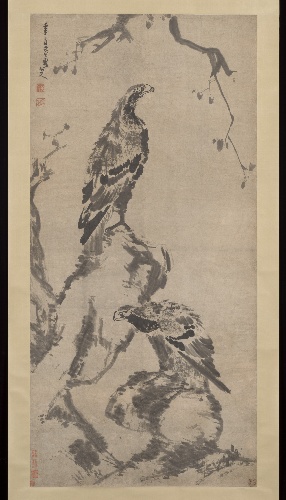
Title: 清  朱耷 (八大山人)  二鷹圖  軸|Two eagles
Artist: Bada Shanren (Zhu Da)
Artist bio: Chinese, 1626–1705
Date: dated 1702
Object type: Hanging scroll
Classification: Paintings
Medium: Hanging scroll; ink on paper
Culture: China
Period: Qing dynasty (1644–1911)
Dimensions: Image: 73 3/4 x 35 1/2 in. (187.3 x 90.2 cm)
Overall with mounting: 122 3/4 x 42 1/2 in. (311.8 x 108 cm)
Overall with knobs: 122 3/4 x 46 1/2 in. (311.8 x 118.1 cm)
Department: Asian Art
Credit line: Ex coll.: C. C. Wang Family, Gift of Oscar L. Tang Family, 2014
Accession year: 2014
Repository: Metropolitan Museum of Art, New York, NY
Tags: Eagles